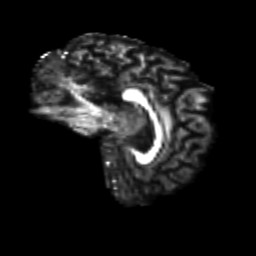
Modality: FA
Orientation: sagittal
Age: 29
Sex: male
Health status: healthy
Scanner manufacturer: siemens
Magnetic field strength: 3 T
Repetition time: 8.6 s
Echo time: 0.095 s